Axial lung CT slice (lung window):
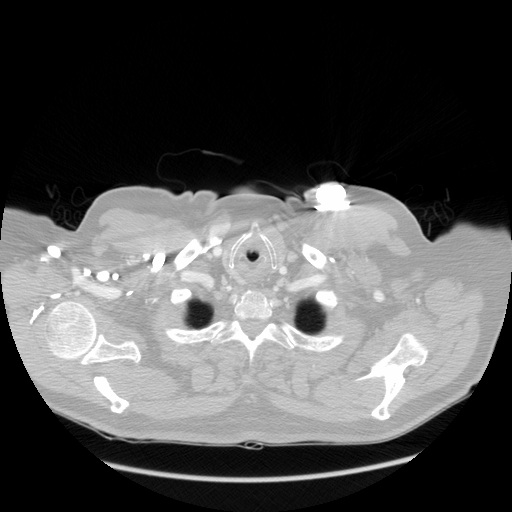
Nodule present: no